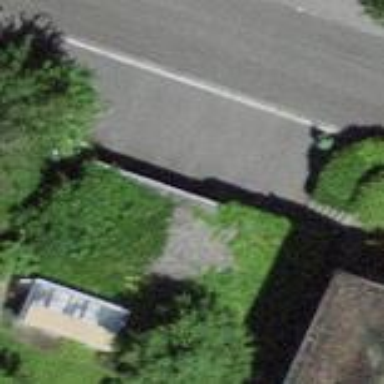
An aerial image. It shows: Flat roofed garages.